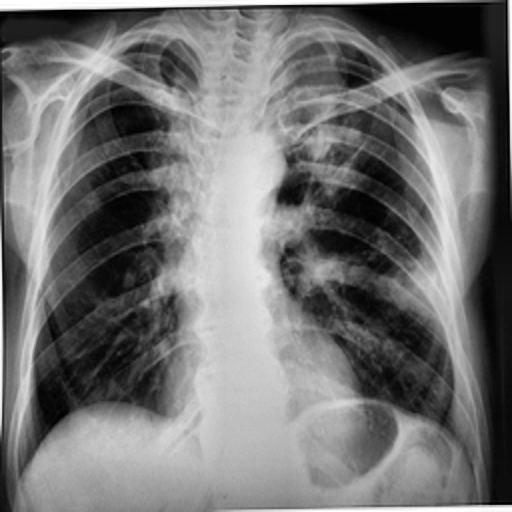
Finding: TUBERCULOSIS